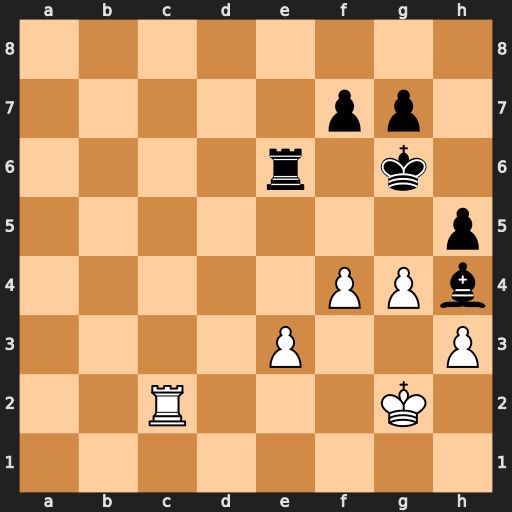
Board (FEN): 8/5pp1/4r1k1/7p/5PPb/4P2P/2R3K1/8
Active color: w
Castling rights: -
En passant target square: -
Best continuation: f5+ Kf6 fxe6